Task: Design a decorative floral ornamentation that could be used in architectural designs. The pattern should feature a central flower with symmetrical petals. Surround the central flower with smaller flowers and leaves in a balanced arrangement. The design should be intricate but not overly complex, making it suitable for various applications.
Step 1696:
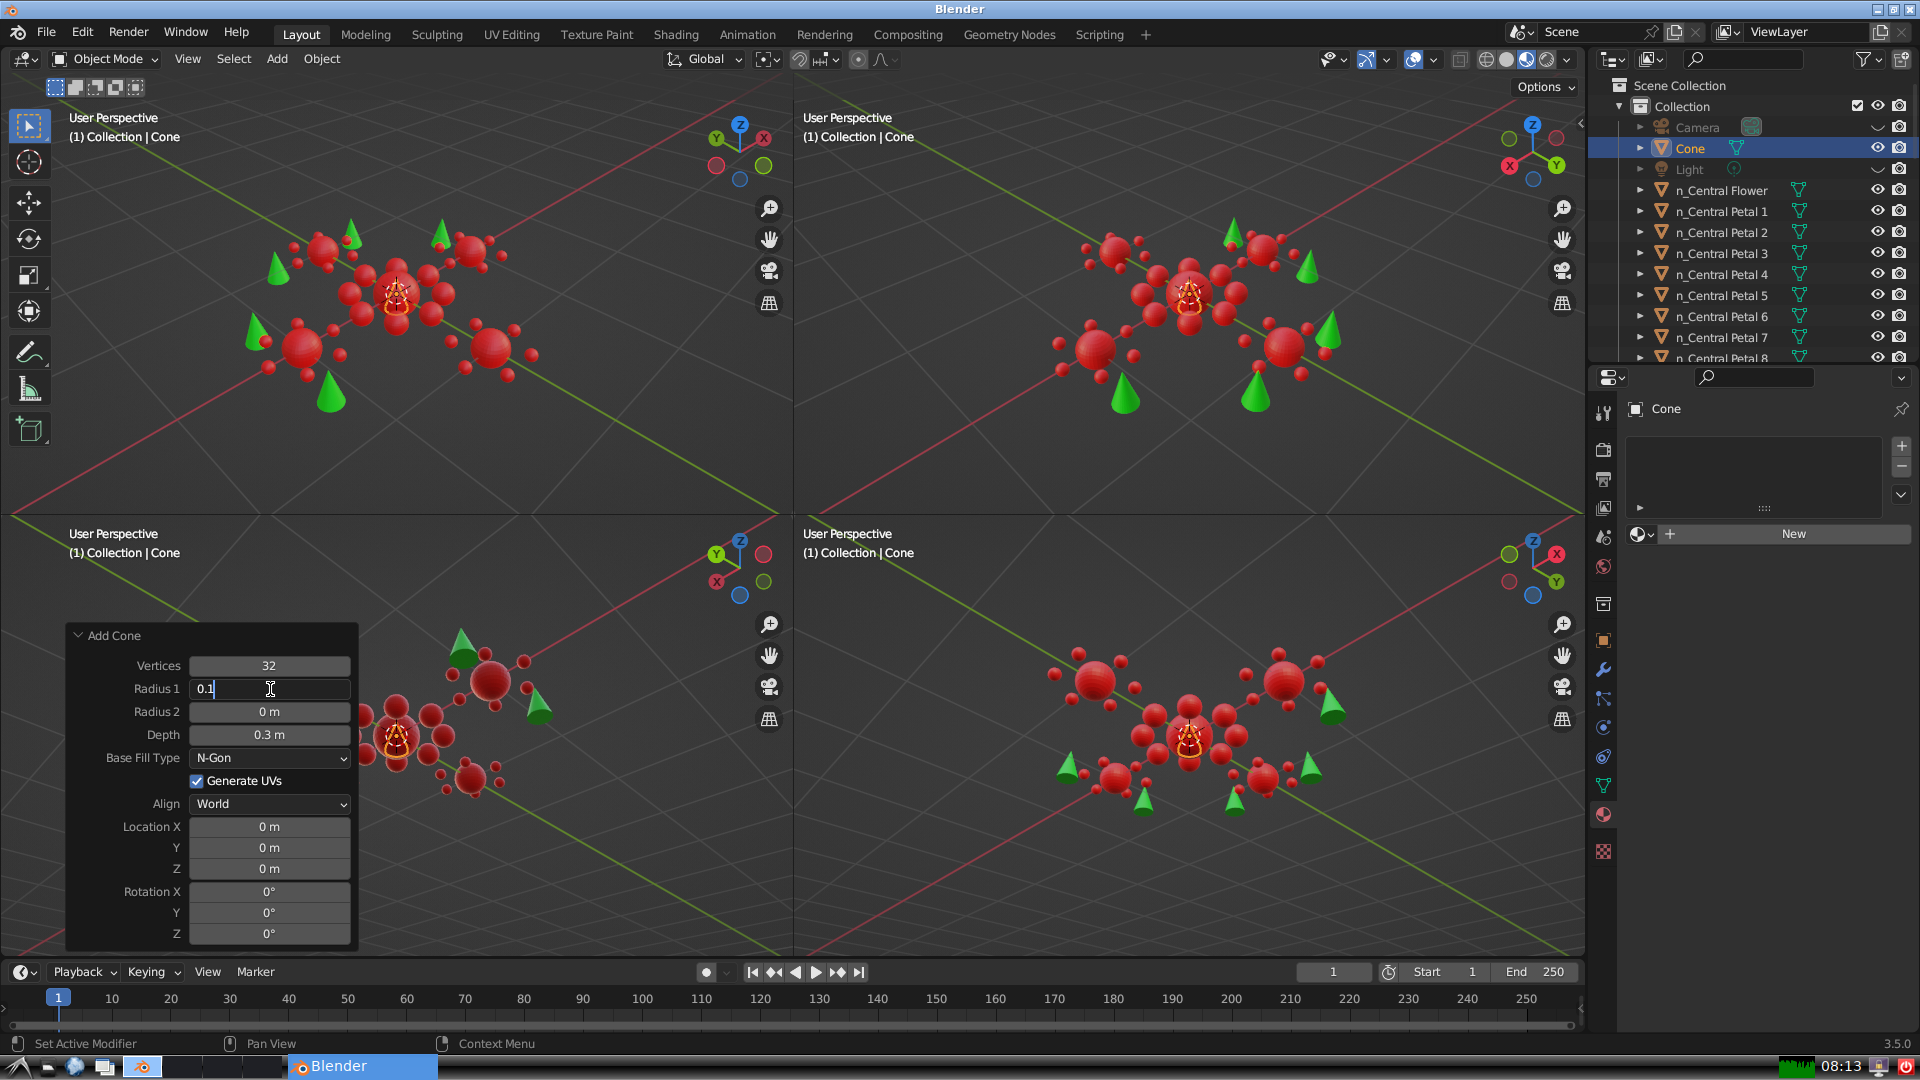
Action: {"key_press": ['Return']}